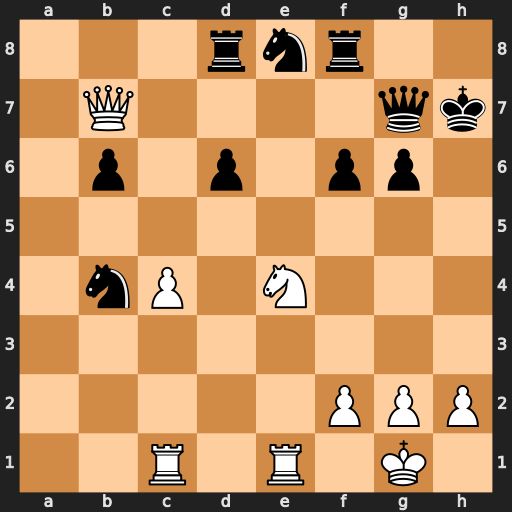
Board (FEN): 3rnr2/1Q4qk/1p1p1pp1/8/1nP1N3/8/5PPP/2R1R1K1
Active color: w
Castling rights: -
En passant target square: -
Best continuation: Qxb6 Nc6 Qxc6